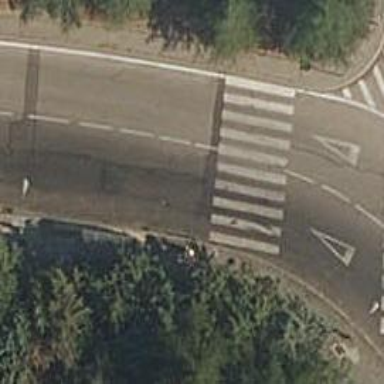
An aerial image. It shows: Uncontrolled crossing on the road.